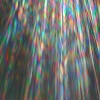
Label: sunburn